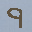
Label: 9